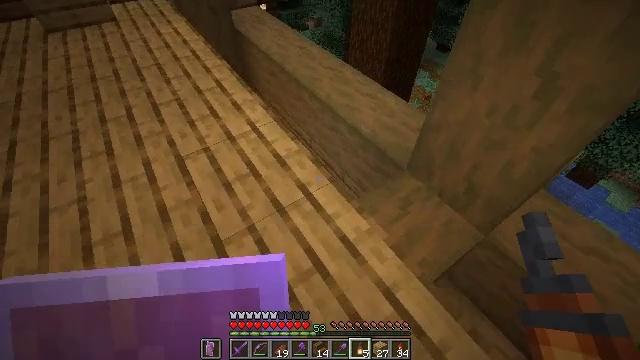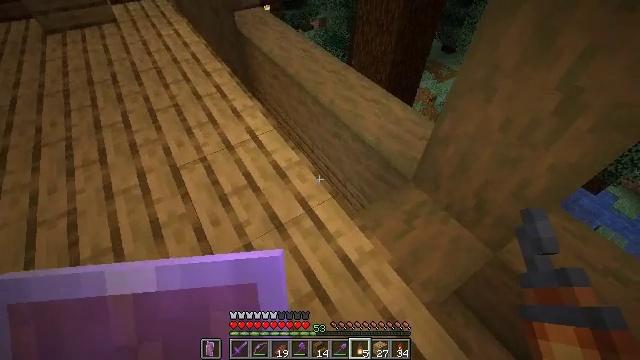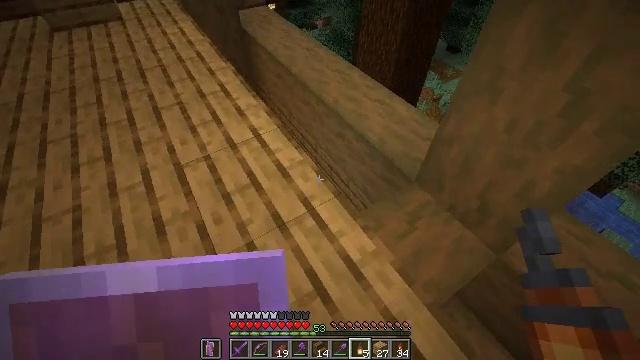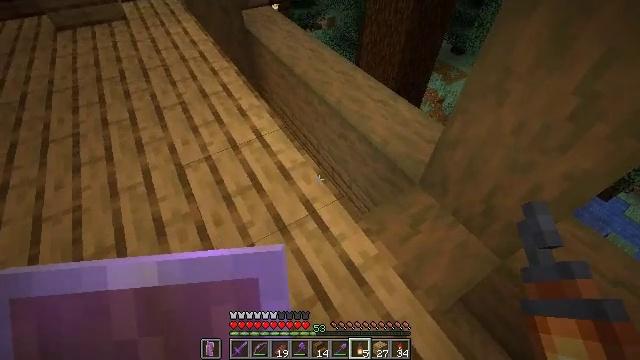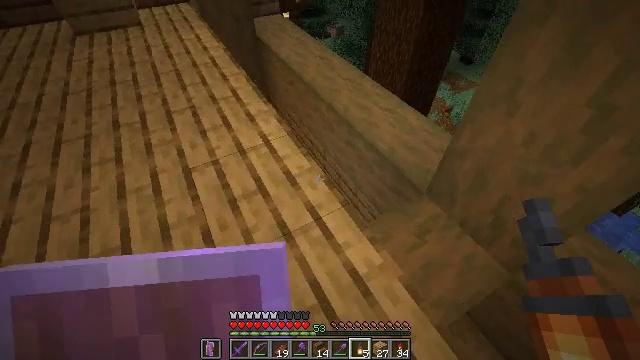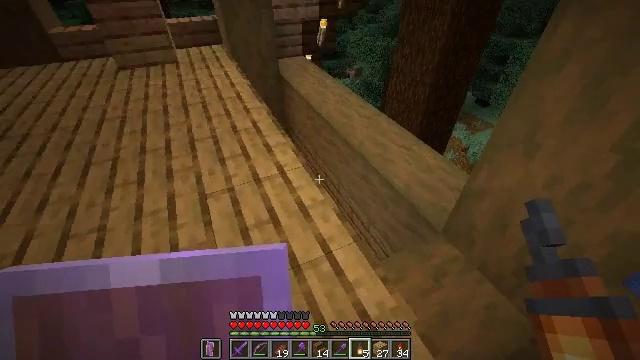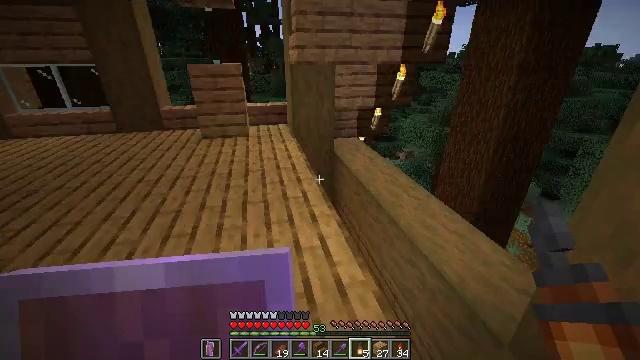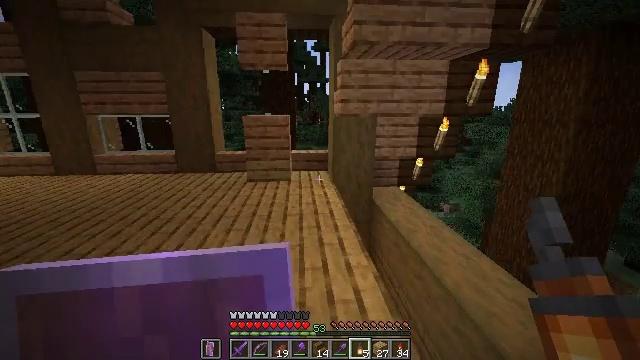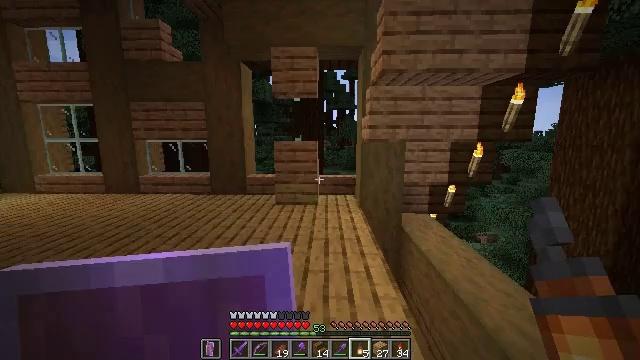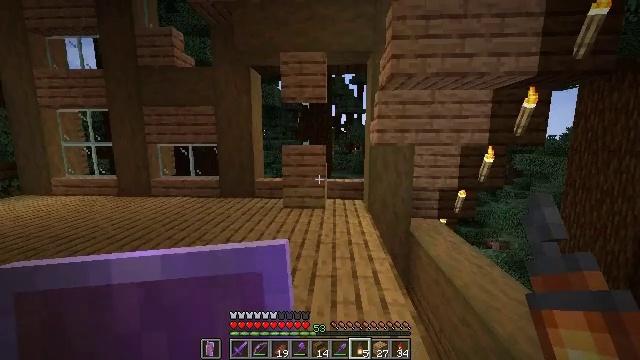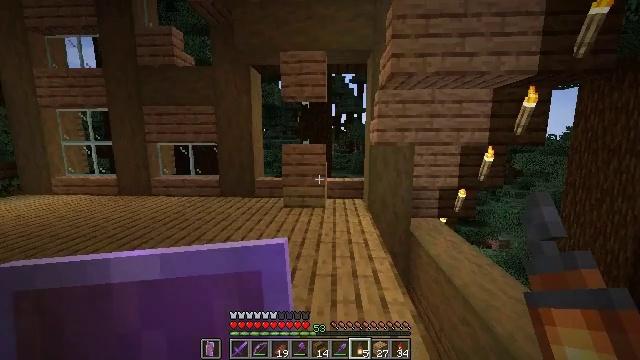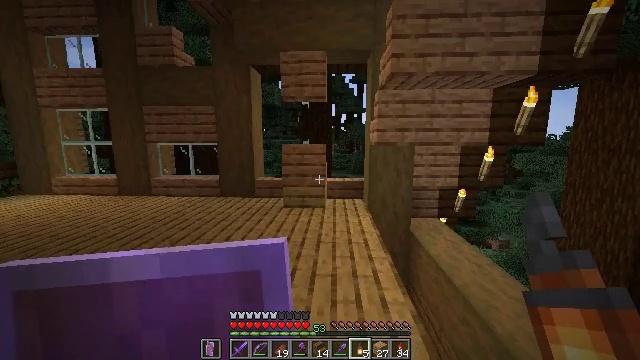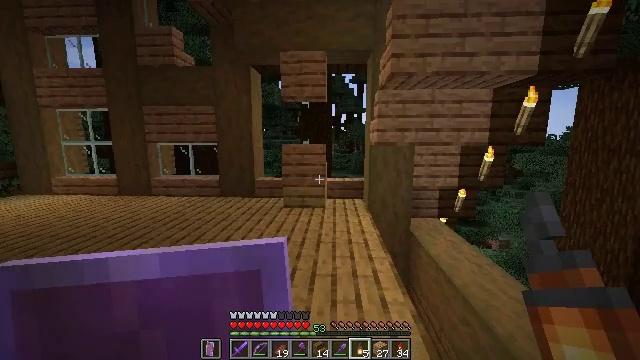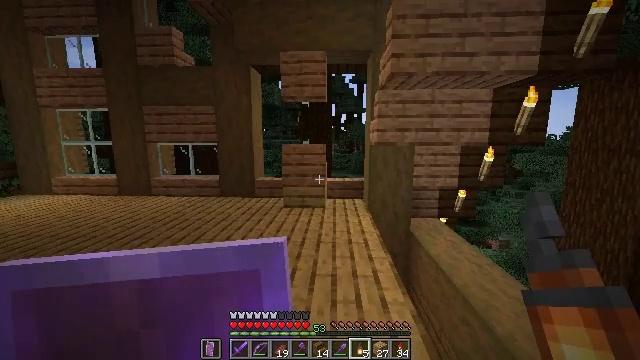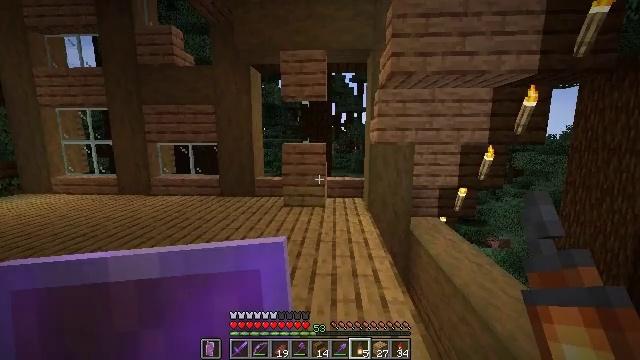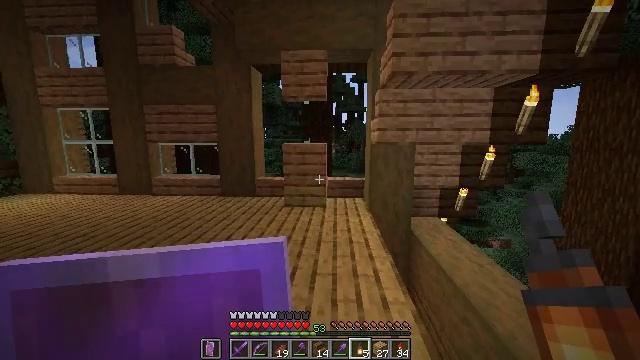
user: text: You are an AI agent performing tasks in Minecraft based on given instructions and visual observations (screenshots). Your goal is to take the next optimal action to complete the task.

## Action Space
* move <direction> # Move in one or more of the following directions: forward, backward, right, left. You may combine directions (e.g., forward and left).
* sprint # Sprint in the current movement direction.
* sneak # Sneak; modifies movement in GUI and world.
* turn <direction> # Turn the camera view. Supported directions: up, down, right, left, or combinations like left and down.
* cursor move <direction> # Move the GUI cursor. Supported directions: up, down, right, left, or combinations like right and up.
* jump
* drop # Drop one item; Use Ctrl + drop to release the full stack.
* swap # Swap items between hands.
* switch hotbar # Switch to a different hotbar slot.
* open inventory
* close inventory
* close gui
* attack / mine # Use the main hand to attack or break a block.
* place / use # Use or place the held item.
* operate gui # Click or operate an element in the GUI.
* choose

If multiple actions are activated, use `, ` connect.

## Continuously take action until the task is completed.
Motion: motion action
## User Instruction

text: Get the crafting table into the inventory.
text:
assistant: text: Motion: no_op
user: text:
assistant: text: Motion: no_op
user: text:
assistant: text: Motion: no_op
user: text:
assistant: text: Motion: turn left and up
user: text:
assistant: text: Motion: turn left and up
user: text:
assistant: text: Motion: turn left and up
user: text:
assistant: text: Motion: turn left and up
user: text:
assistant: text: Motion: turn left and up
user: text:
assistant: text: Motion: turn left
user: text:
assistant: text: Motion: no_op
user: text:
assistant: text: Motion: no_op
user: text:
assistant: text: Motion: no_op
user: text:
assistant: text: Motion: no_op
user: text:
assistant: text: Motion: no_op
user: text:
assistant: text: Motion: no_op
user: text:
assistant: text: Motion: no_op
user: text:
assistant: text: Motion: turn left
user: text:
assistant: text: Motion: turn left and down
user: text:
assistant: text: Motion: move forward, turn left and down
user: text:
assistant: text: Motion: move forward, turn left and down
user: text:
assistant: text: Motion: move forward, turn left
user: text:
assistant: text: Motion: move forward
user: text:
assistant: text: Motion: move forward
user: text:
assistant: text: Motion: move forward
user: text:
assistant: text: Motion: move forward
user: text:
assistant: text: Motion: move forward
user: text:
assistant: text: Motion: move forward
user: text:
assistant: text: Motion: move forward
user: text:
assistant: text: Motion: move forward
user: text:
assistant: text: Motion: move forward